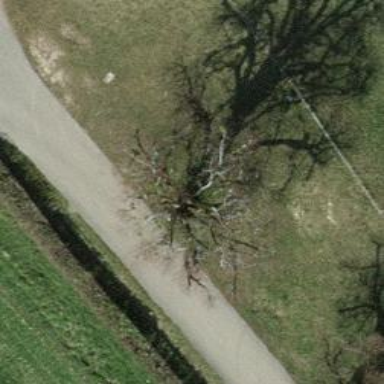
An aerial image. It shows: Beautiful tree in nature.